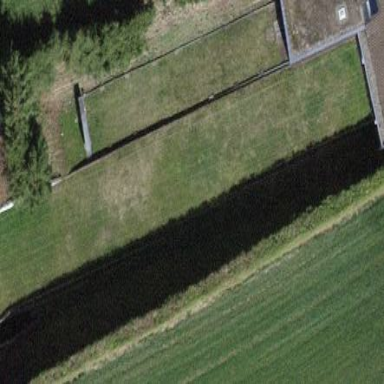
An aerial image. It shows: Shooting range located on pitch meant for leisure land activities.